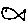
Label: fish